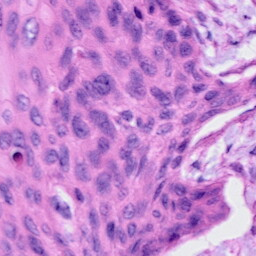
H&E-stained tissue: Cervix